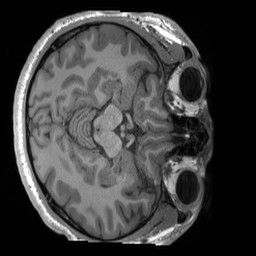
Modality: T1w
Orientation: axial
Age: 23
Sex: male
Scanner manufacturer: siemens
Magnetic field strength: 3 T
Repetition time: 2.4 s
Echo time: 0.00224 s